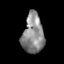
Tissue: skin
Cell type: Epithelial cells
Senescence score: 0.2239
Nuclear area (px): 835
Mean DAPI intensity: 137.94